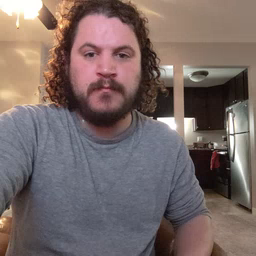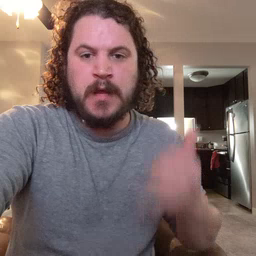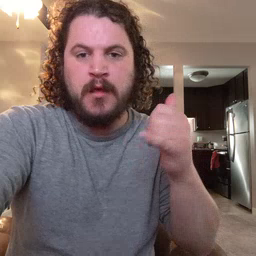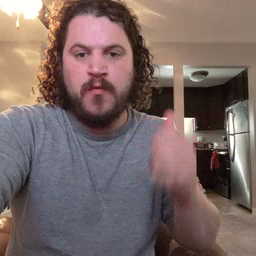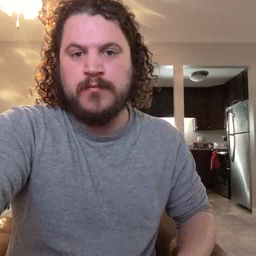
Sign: yellow